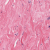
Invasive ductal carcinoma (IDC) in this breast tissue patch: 0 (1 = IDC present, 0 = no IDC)